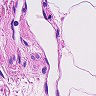
Metastatic tissue present: no